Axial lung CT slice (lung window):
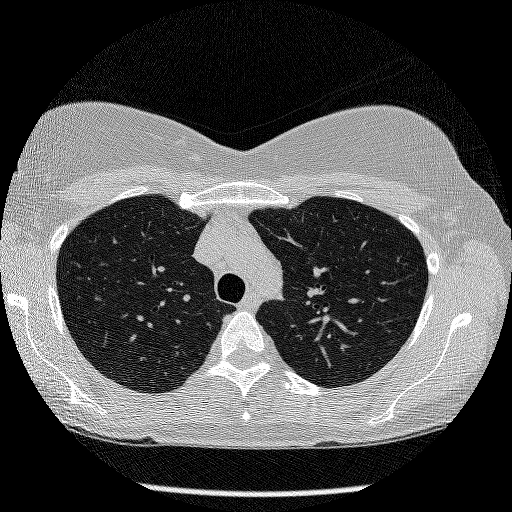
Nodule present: no